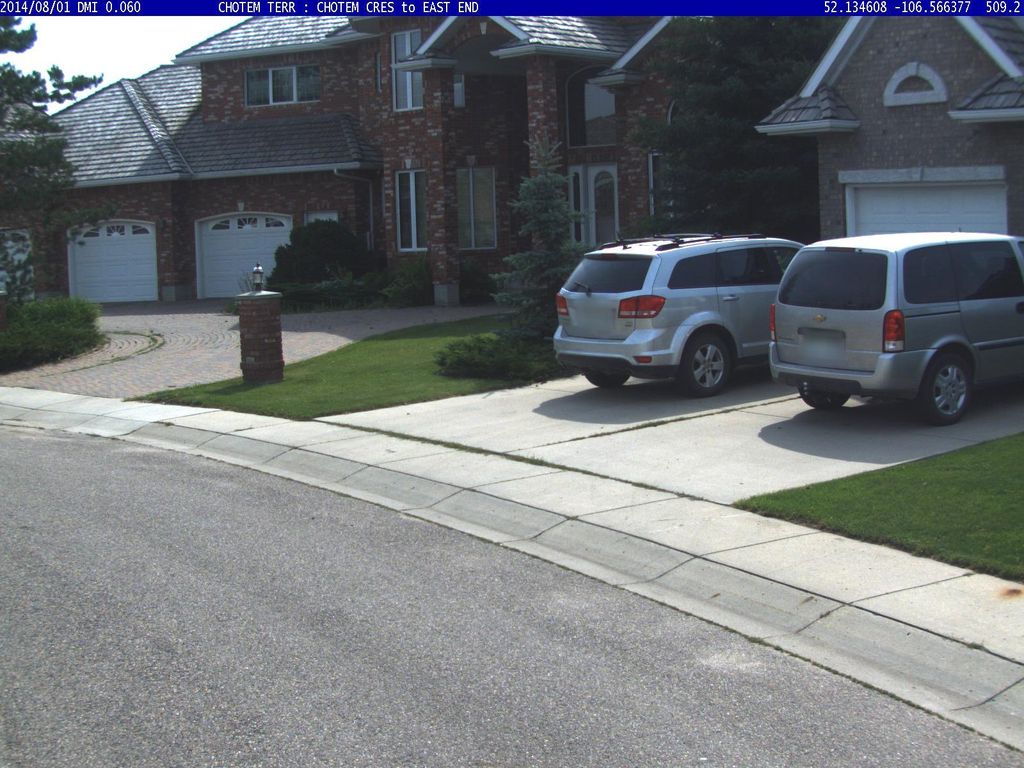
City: saskatoon